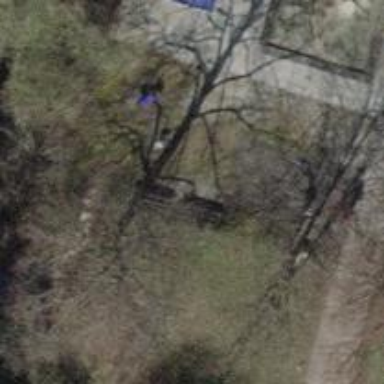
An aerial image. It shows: Brown bench in the vicinity.